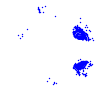
Particle: pion